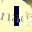
Label: 1